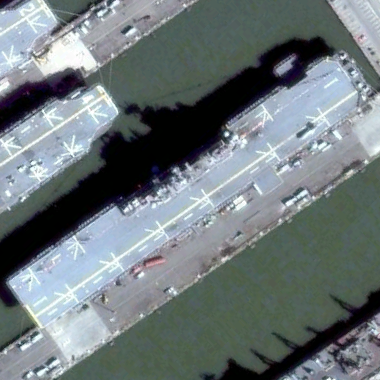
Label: assault